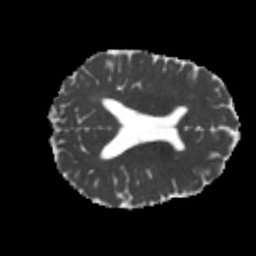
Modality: MD
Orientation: axial
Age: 23
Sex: male
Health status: healthy
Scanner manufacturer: philips
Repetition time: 7.388 s
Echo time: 0.08599 s